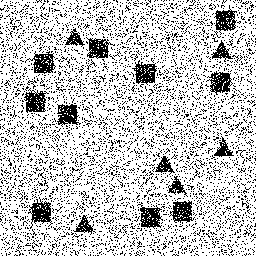
Squares: 10
Triangles: 6
Stars: 0
Total shapes: 16